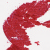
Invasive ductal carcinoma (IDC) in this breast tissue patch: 0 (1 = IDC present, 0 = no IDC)